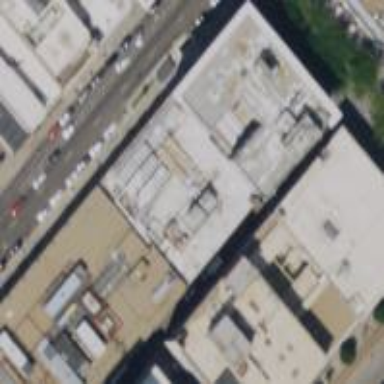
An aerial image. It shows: Civic building with brown roof.